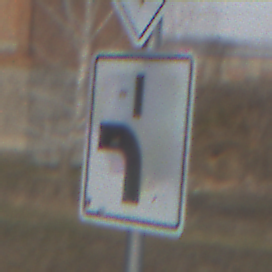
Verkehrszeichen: VerlaufVorfahrtsstrasse5
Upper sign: Vorfahrtsstrasse
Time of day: SunriseSunset
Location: Outdoor (Suburban)
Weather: PartlyCloudy
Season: Winter
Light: Natural